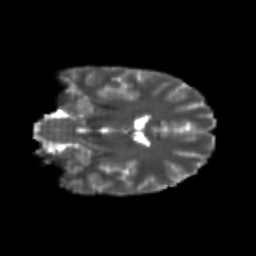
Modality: T2w
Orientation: coronal
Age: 24
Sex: female
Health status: healthy
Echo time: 0.074 s